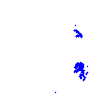
Particle: electron